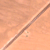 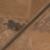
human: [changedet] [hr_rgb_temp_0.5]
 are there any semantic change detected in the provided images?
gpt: A small green area has been realized nearby the road.